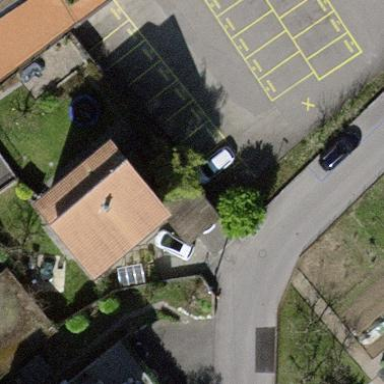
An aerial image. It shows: Detached building with gabled roof.